Aerial crown-view tile of a tropical tree (Barro Colorado Island, Panama), acquired 20250915:
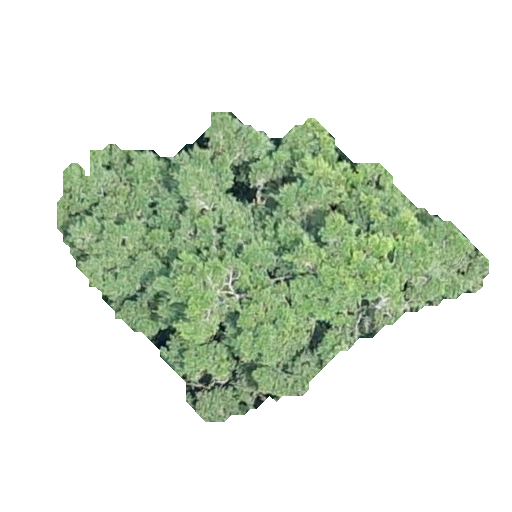
Species: Brosimum alicastrum
GBIF accepted scientific name: Brosimum alicastrum
Crown area: 112.15 m²